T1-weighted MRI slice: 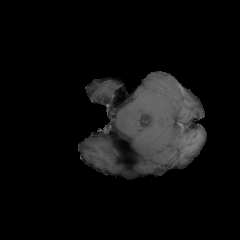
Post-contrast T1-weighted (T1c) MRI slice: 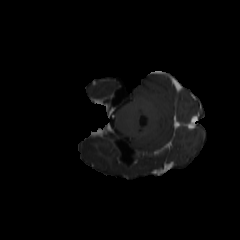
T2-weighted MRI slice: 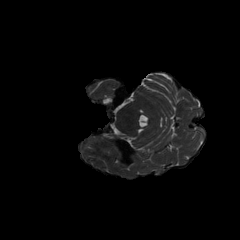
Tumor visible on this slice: no